Interaction volume radius: 10 \u00c5
Interaction volume height: 30 \u00c5
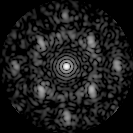
Disorder parameter: 0.544